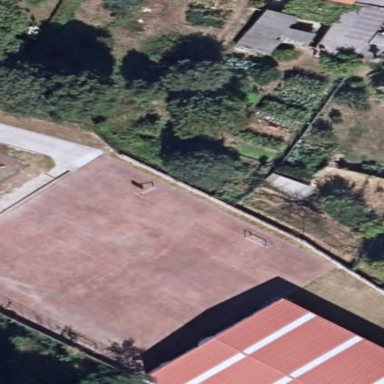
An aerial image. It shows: Basketball court on pitch.